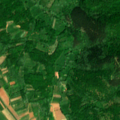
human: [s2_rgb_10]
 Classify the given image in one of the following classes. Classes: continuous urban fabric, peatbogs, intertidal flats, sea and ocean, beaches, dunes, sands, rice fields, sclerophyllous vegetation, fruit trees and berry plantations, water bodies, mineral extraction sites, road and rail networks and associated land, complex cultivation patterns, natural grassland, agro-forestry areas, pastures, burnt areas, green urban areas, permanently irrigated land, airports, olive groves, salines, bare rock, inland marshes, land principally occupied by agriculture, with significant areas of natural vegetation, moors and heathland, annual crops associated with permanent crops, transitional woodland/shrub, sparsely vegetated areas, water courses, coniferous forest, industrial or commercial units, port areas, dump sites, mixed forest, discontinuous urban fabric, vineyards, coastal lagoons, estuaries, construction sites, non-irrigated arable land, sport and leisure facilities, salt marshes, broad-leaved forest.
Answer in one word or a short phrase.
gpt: non-irrigated arable land, pastures, land principally occupied by agriculture, with significant areas of natural vegetation, broad-leaved forest, mixed forest